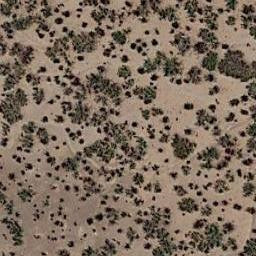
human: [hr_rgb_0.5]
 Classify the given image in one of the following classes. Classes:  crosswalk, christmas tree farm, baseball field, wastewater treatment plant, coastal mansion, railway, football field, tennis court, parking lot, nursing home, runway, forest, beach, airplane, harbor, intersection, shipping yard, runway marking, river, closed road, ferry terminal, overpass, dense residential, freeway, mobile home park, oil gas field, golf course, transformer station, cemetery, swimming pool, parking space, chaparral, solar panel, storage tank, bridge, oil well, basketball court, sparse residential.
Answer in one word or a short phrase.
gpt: chaparral